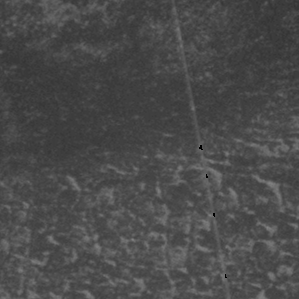
Label: frost